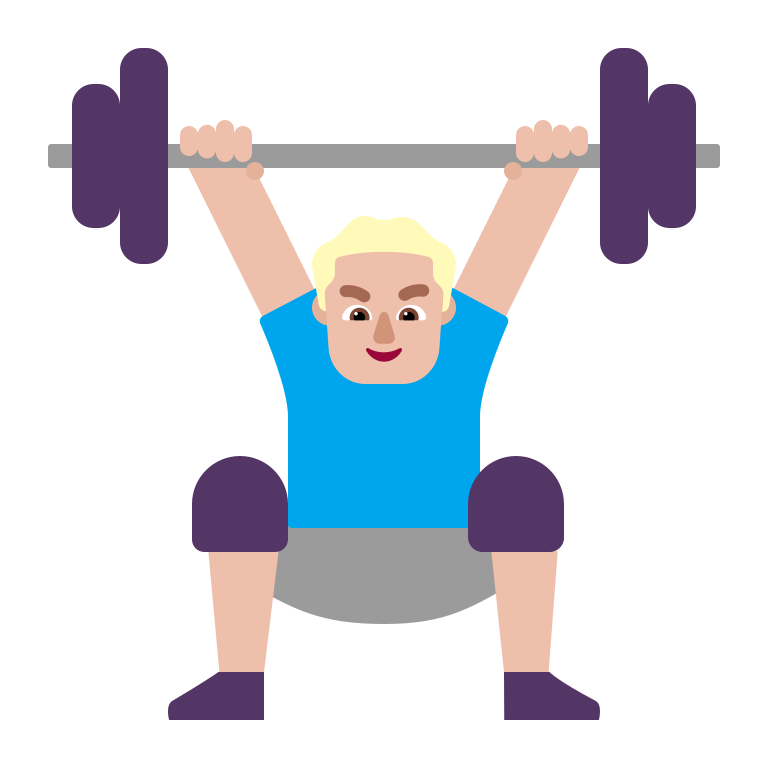
man lifting weights flat  light